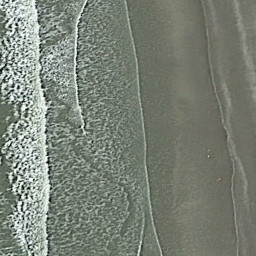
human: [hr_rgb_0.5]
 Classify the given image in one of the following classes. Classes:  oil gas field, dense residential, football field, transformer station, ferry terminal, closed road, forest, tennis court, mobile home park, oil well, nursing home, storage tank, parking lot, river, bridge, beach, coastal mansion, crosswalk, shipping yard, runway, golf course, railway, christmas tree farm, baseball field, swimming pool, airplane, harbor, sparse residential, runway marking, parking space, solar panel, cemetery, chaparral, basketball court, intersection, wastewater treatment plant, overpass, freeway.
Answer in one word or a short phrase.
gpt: beach